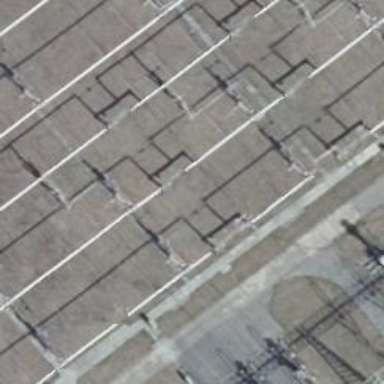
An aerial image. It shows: Power line with 3 cables. It uses busbar.